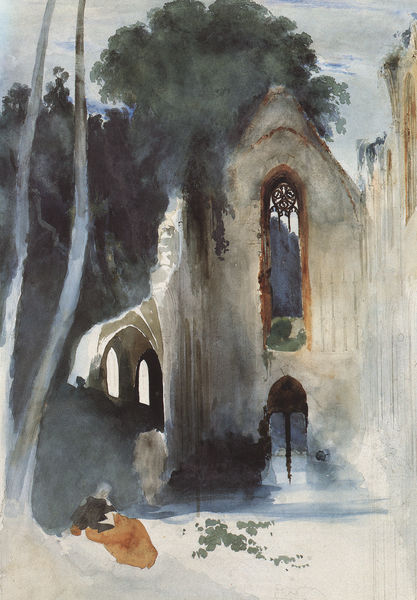
Titel: Ruine einer gotischen Kirche im Walde
Künstler: Karl Blechen
Standort: Berlin
Institution: Alte Nationalgalerie
Schlagwörter: baum, blau, blätter, dunkel, himmel, laub, schatten, wasser, weiß, wolken, aquarell, baumstämme, bäume, fluss, gelb, grün, impressionismus, landschaft, ocker, sitzen, braun, fenster, frau, grau, hell, hintergrund, kleid, licht, orange, pastell, schwarz, skizze, strasse, tür, zeichnung, gebäude, gras, haus, rot, weg, wiese, wolke, beige, expressionismus, hochformat, malerei, rock, wand, architektur, mensch, bild, baumstamm, birke, birken, dämmerung, natur, spiegelung, stamm, busch, kirche, sonne, boden, figur, sitzend, innen, kind, pflanze, gotik, genre, sack, schiff, bogen, fassade, gasse, moderne, fels, mauer, nebel, wasserfarbe, türe, winter, rundbogen, romantik, stämme, sitzende, detail, hoch, tor, gestalt, betrachter, laviert, wasserfarben, ruine, offen, durchblick, kloster, geld, dali, hocken, wässrig, bleistift, kunst, malen, fragment, gemäuer, kontraste, kirchenschiff, himme, verschwommen, bewachsen, gotisch, rosette, spitzbogen, spitzbögen, mauern, laubbäume, kapelle, stimmungsbild, sfumato, netz, masswerk, gouache, durchsicht, kirchenfenster, aquarel, weoss, baume, einsiedler, mesch, spinnennetz, kirchenfassade, kirchenruine, alterswert, kirchenruin, klosterruine, religiöse betrachtung